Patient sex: M
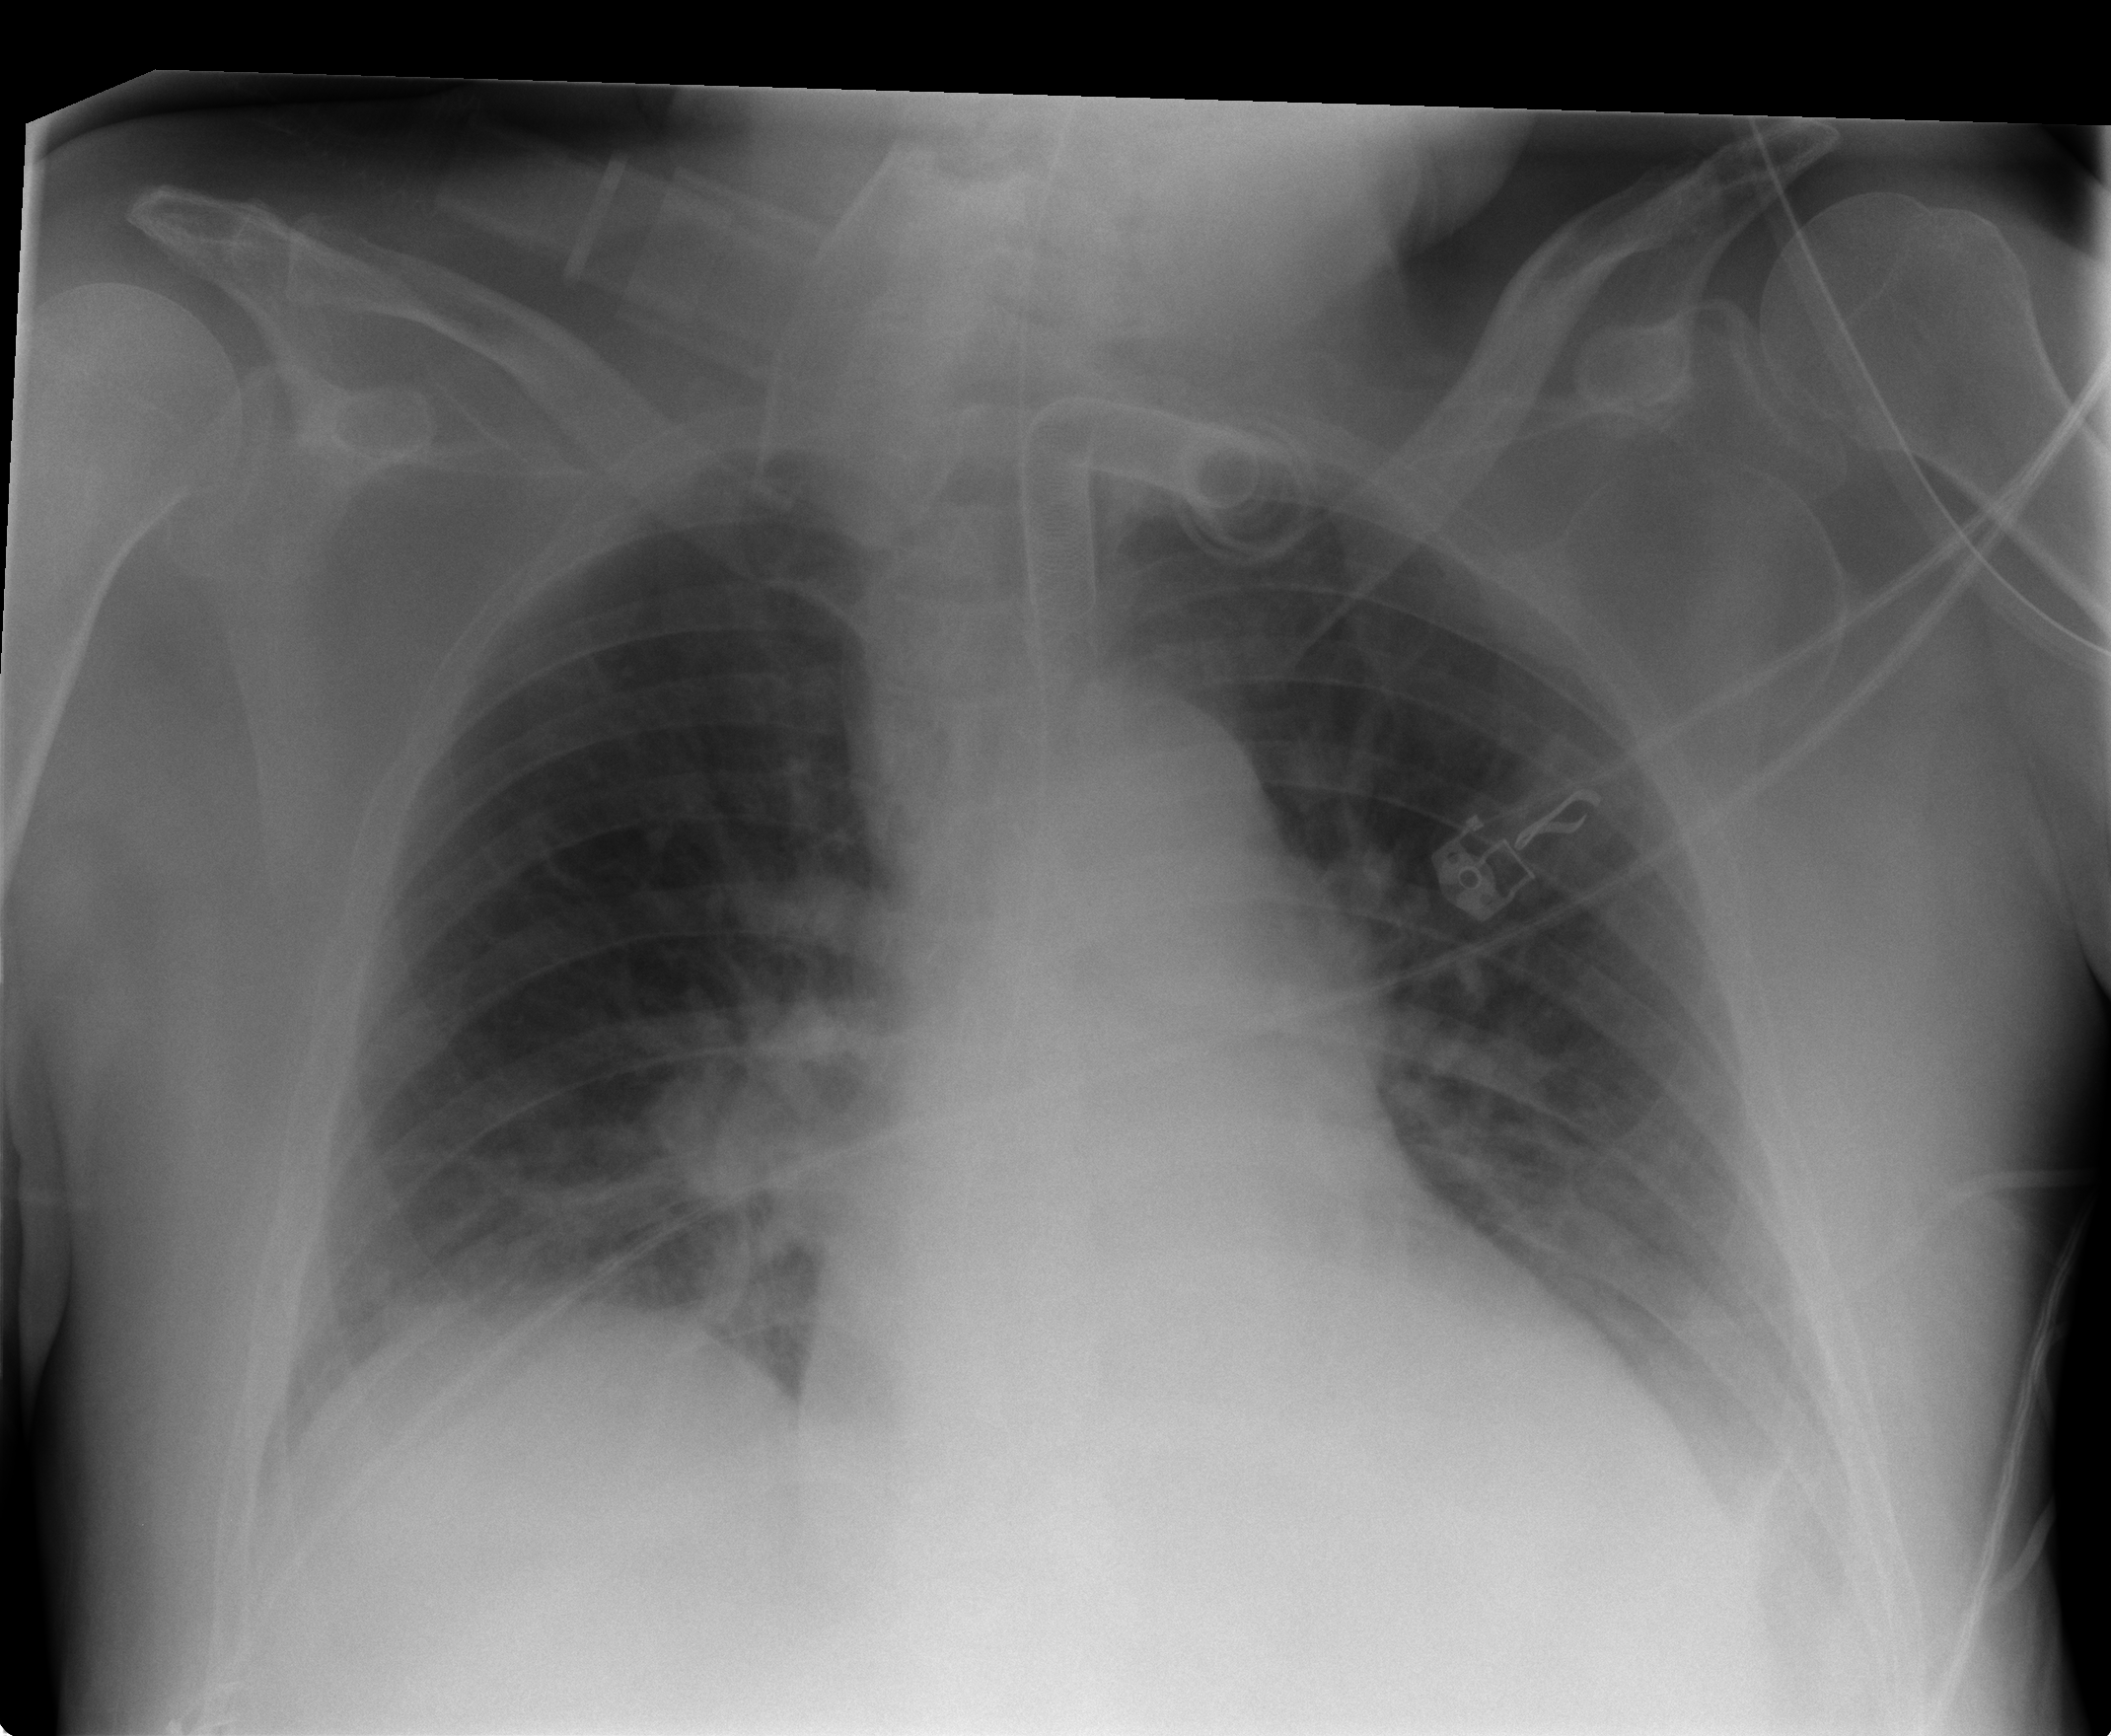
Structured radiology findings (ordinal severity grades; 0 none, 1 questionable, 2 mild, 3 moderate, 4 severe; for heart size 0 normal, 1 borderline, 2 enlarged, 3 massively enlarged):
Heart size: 2
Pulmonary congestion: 2
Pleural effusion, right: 1
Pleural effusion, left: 1
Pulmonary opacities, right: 1
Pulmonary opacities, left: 1
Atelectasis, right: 2
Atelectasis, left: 2